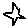
Label: star